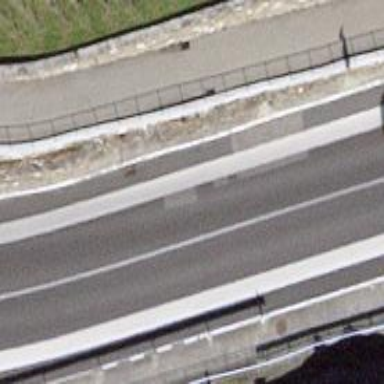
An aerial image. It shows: Primary highway with asphalt surface and designated lane for cyclists.